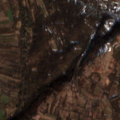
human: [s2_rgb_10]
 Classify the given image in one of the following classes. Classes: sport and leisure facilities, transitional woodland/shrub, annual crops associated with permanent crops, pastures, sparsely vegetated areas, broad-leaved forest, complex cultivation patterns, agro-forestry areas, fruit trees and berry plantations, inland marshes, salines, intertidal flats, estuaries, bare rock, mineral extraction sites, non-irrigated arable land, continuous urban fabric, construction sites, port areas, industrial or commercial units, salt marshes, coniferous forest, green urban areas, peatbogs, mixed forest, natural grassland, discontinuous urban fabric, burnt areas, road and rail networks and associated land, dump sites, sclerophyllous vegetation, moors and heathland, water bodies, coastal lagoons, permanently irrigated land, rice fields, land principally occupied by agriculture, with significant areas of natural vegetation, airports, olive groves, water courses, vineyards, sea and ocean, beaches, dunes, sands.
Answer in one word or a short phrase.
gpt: land principally occupied by agriculture, with significant areas of natural vegetation, broad-leaved forest